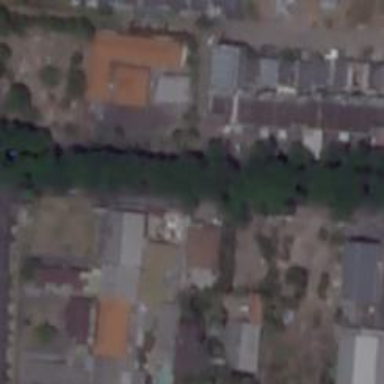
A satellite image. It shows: Residential building.